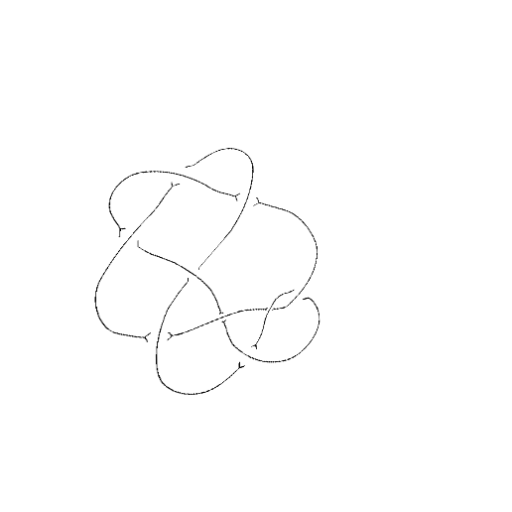
Crossing number: 9